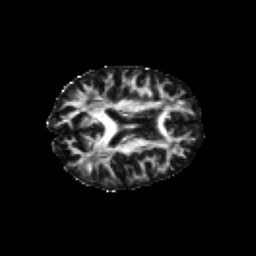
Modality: FA
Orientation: axial
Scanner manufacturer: siemens
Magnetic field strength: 3 T
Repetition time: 6.8 s
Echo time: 0.093 s